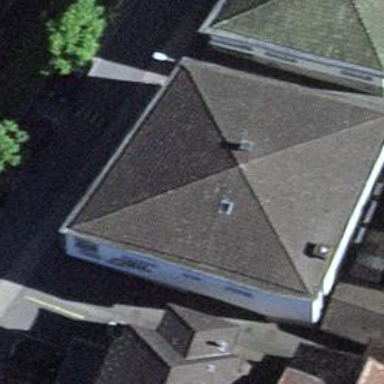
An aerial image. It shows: Supermarket.